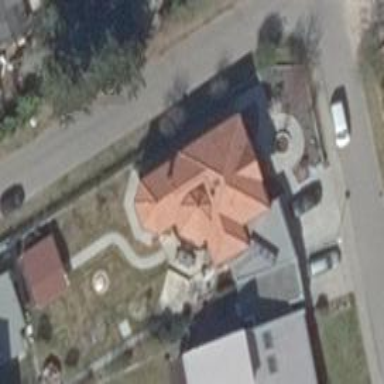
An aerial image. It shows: Detached building with hipped roof shape.